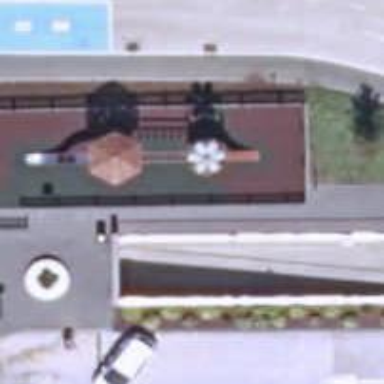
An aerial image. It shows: Parking entrance.